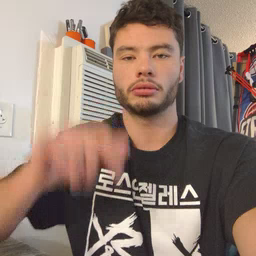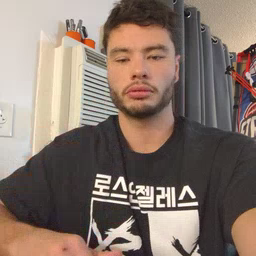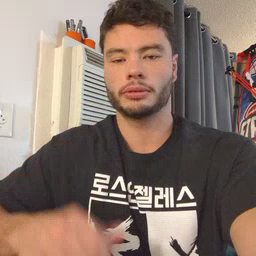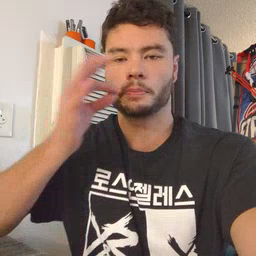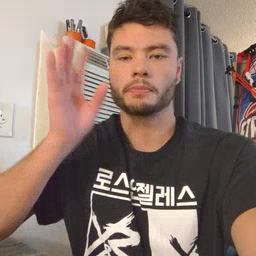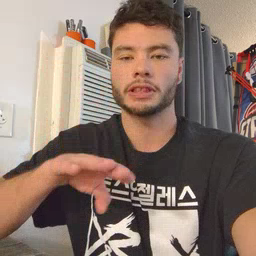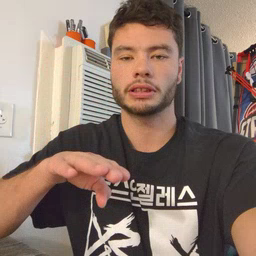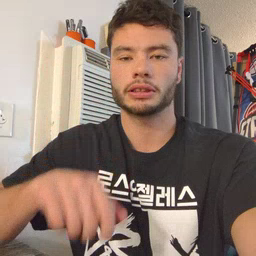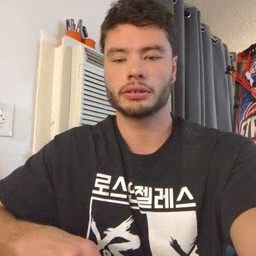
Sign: bee